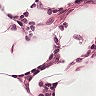
Metastatic tissue present: no